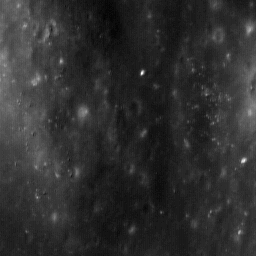
Host type: background_regolith
Lunar coordinates: latitude nan, longitude nan